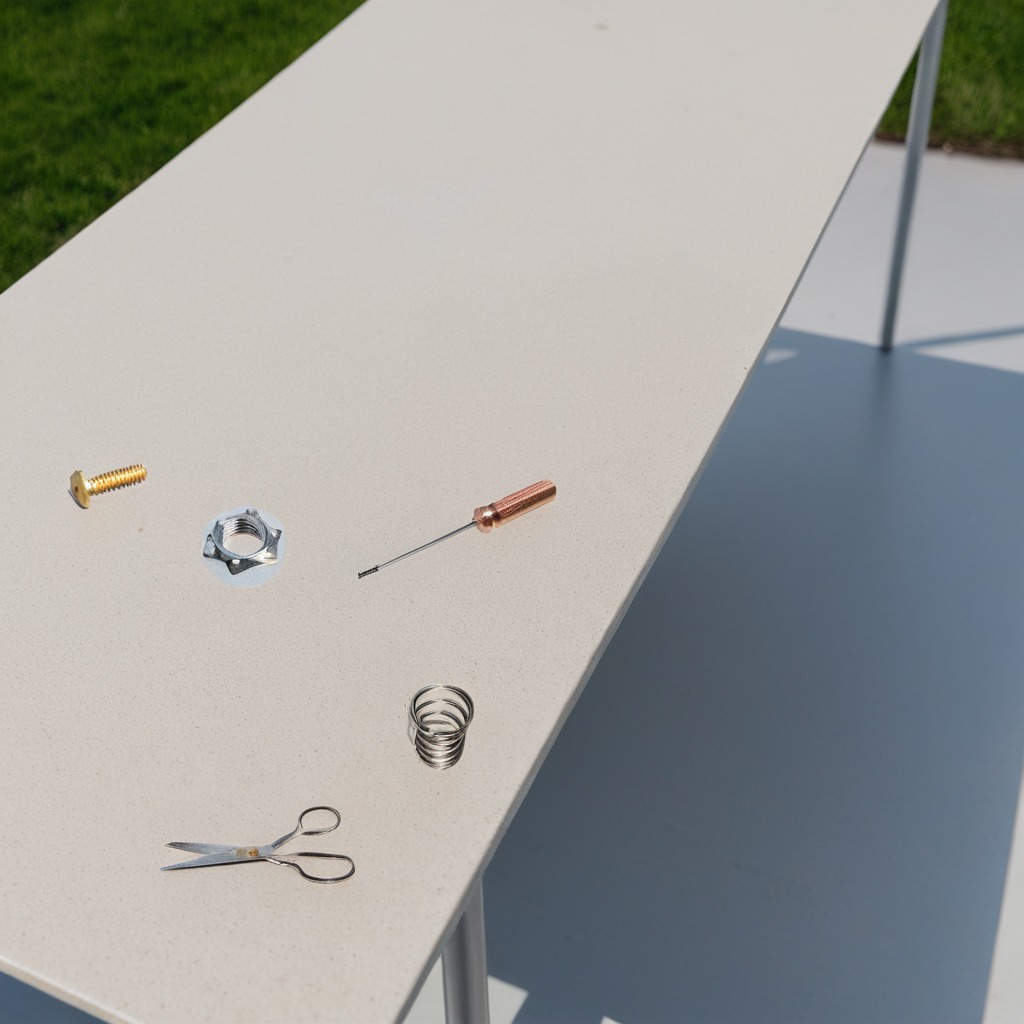
A metal machine screw, a coiled metal spring, a screwdriver, a metal nut, and a pair of scissors are lying on the utility table.